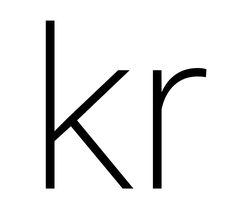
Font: Roboto_ExtraLight